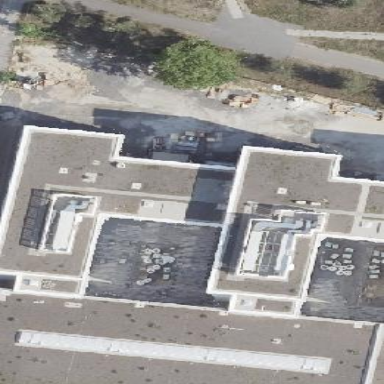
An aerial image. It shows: Office building with flat roof.